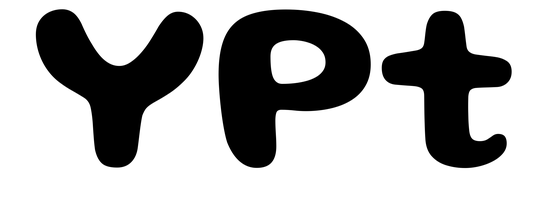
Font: Gluten_SemiBold